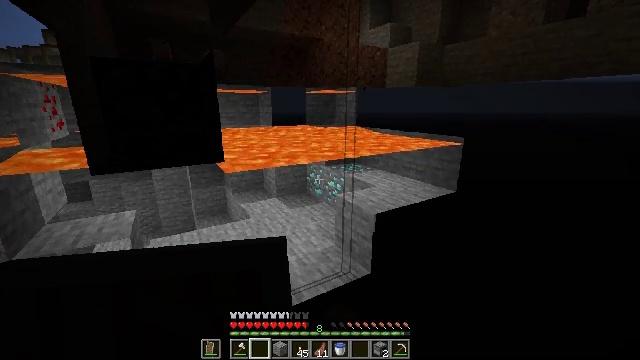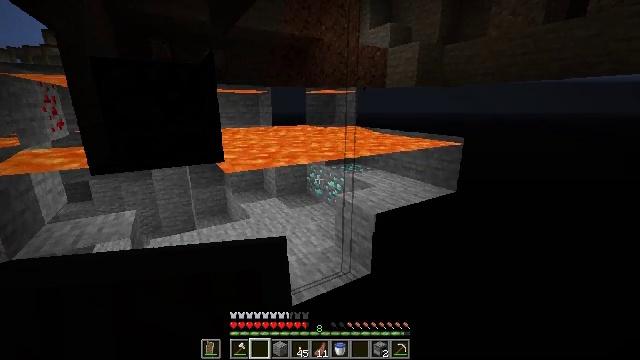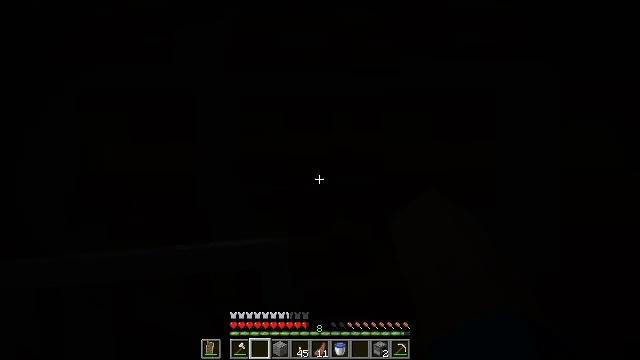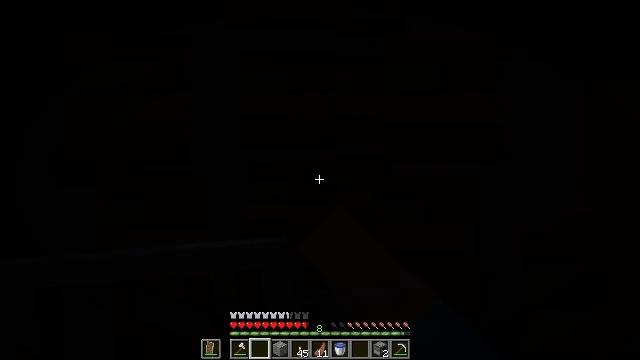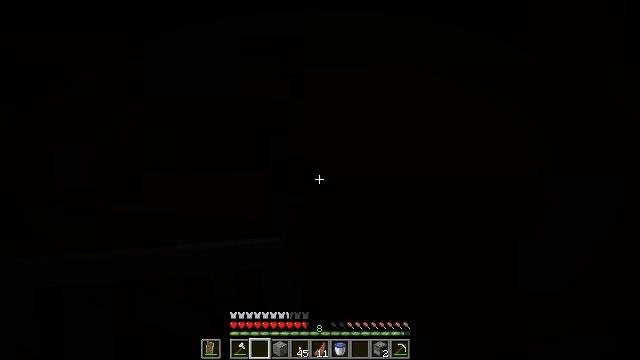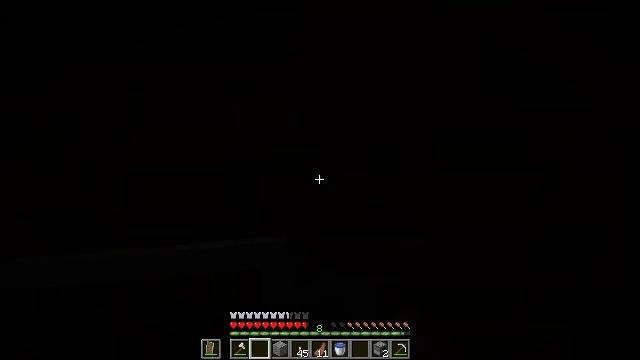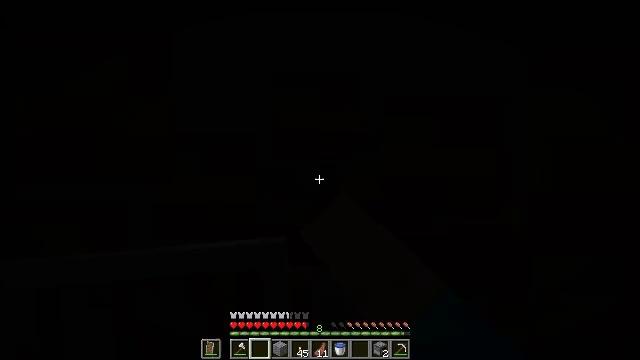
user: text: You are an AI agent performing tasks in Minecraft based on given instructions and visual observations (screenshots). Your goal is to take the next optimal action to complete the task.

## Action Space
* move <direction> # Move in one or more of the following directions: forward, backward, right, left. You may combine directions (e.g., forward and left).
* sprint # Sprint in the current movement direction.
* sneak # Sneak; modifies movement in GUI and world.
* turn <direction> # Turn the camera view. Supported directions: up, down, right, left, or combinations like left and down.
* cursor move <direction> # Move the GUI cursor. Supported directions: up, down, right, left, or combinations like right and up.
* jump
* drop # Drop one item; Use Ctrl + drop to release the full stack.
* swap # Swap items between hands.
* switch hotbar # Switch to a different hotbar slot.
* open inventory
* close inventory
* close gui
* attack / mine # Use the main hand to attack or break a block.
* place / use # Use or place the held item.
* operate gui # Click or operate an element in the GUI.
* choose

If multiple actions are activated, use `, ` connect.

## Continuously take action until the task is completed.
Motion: motion action
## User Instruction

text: Collect the composter for reuse.
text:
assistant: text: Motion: attack / mine
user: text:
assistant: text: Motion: attack / mine
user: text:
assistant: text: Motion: attack / mine
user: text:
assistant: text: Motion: attack / mine
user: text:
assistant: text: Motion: attack / mine
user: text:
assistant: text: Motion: attack / mine
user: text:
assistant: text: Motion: attack / mine